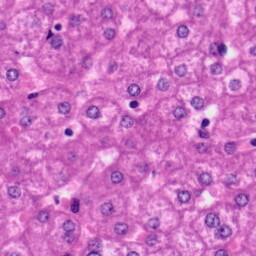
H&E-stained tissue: Liver